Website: bh-photo
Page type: billing-address
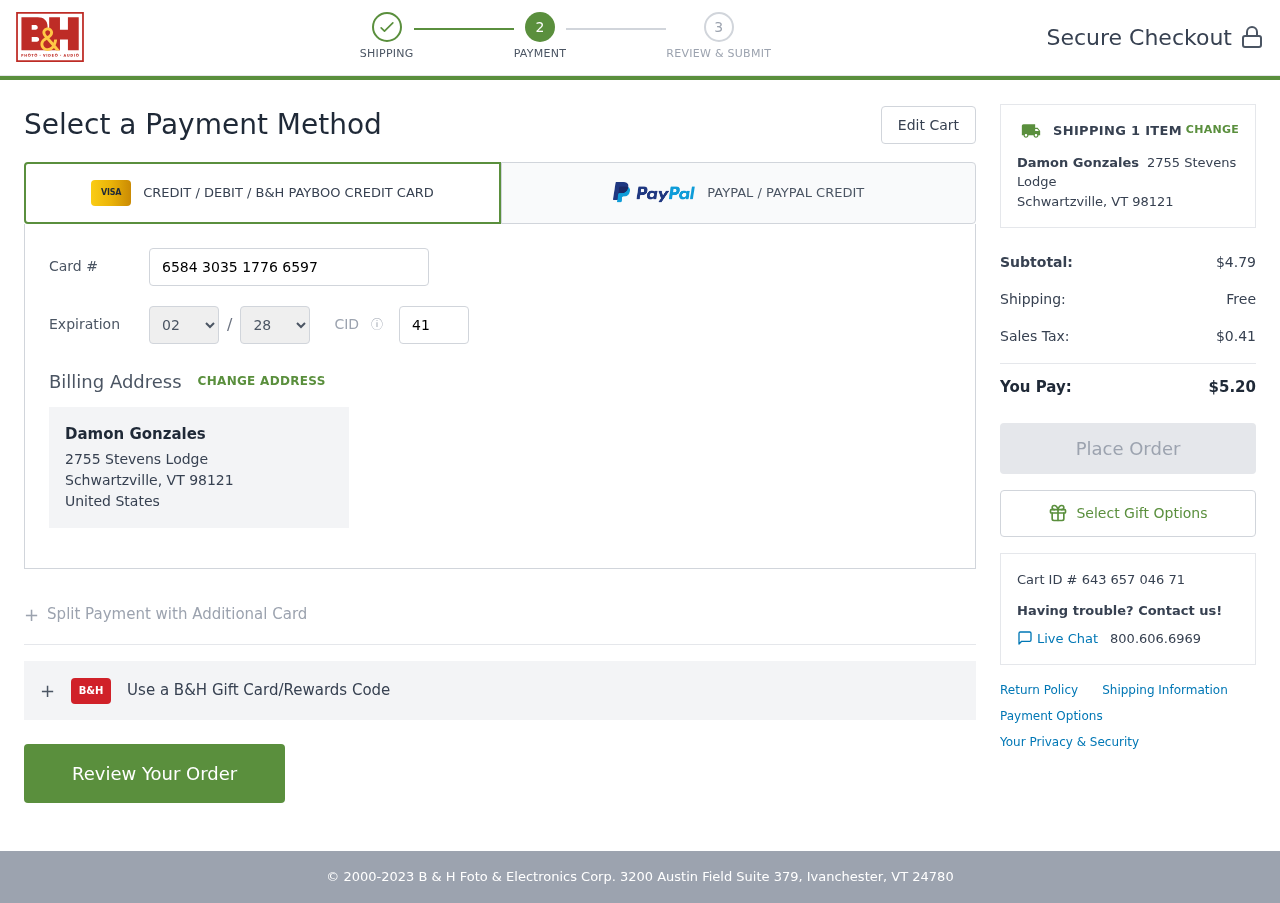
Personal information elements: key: PII_CARD_CVV
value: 415
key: PII_CARD_EXPIRY_MONTH
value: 02
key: PII_CARD_EXPIRY_YEAR
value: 28
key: PII_CARD_NUMBER
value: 6584 3035 1776 6597
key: PII_CITY_STATE_ZIP
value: Schwartzville, VT 98121
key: PII_COUNTRY
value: United States
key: PII_FULLNAME
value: Damon Gonzales
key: PII_STREET
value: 2755 Stevens Lodge
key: PII_FULLNAME2
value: Damon Gonzales
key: PII_GIFT_FIRSTNAME
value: Steven
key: PII_CITY
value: Schwartzville
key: PII_STATE_ABBR
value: VT
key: PII_POSTCODE
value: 98121
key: PII_POSTCODE_FULL
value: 98121
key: PII_CITY_STATE
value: Schwartzville, VT
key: PII_POSTCODE_NUMERIC
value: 98121
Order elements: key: ORDER_NUM_ITEMS
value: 1
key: ORDER_SUBTOTAL
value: $4.79
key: ORDER_SHIPPING_COST
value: Free
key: ORDER_TAX
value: $0.41
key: ORDER_TOTAL
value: $5.20
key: ORDER_ID
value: Cart ID # 643 657 046 71